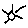
Label: sun